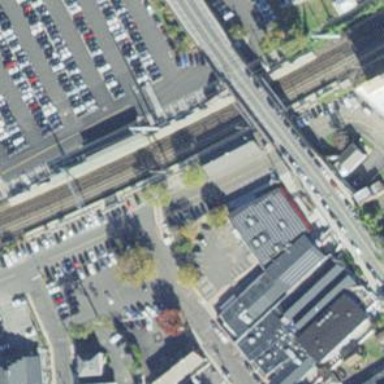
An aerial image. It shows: Platform for public transport and railway.